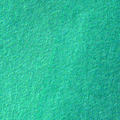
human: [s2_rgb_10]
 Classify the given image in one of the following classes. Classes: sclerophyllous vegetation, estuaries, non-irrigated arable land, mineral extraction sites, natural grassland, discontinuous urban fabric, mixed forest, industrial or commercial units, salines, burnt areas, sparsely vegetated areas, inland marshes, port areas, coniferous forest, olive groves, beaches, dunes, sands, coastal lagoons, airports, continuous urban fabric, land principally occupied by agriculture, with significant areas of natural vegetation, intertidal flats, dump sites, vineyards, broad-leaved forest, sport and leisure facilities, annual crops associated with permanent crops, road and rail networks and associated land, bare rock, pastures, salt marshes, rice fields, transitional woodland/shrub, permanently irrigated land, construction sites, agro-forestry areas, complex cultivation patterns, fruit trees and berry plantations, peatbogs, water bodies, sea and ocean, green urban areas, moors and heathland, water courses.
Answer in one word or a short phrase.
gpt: sea and ocean